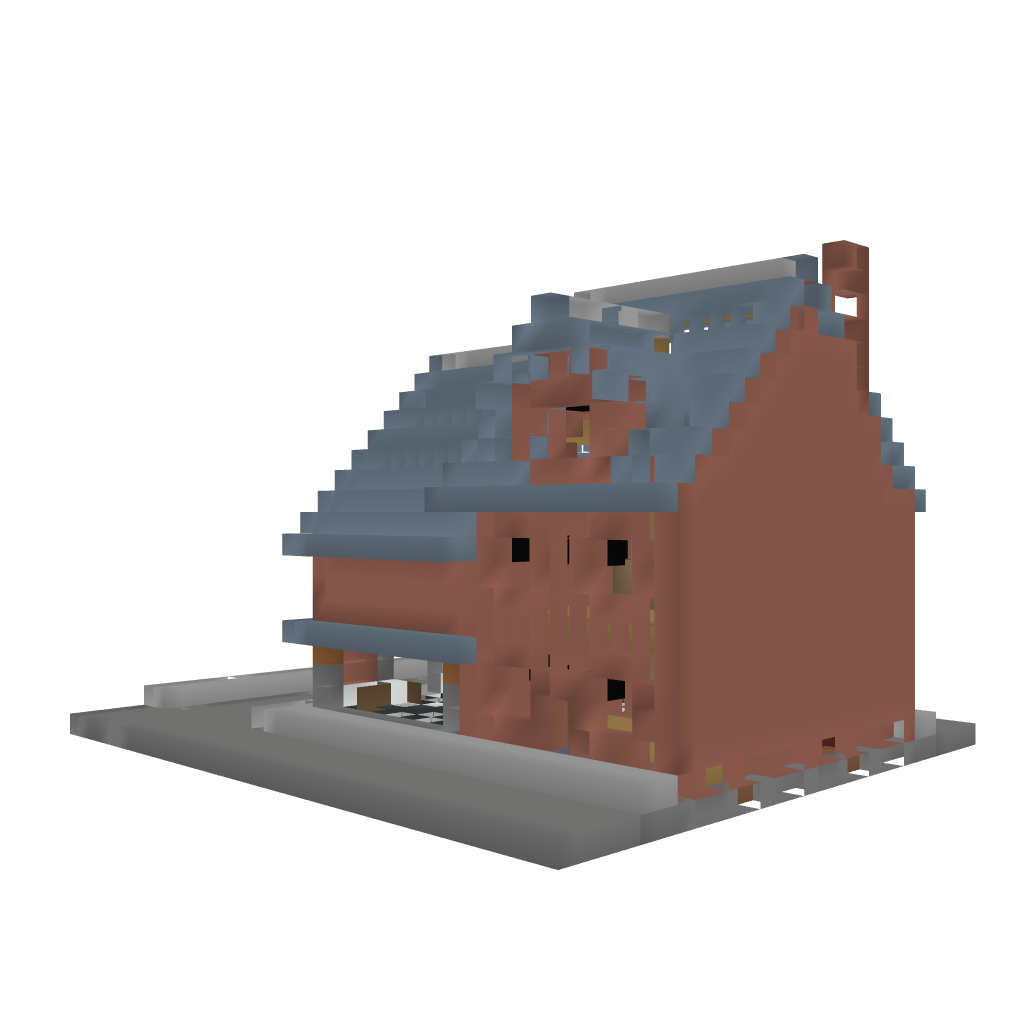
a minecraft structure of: Terraced Shop 2 OF 2